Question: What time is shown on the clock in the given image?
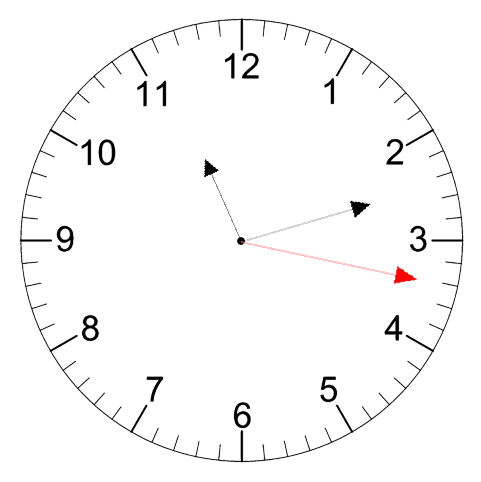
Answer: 11:12:17